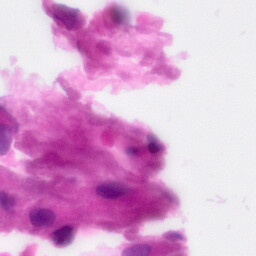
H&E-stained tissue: Pancreatic